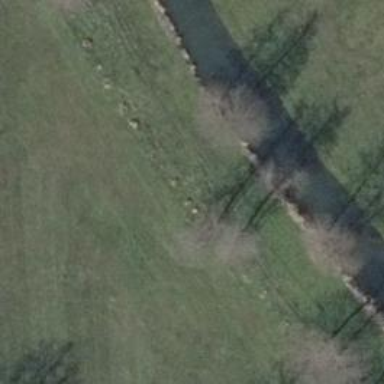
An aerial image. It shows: Row of trees in natural setting.